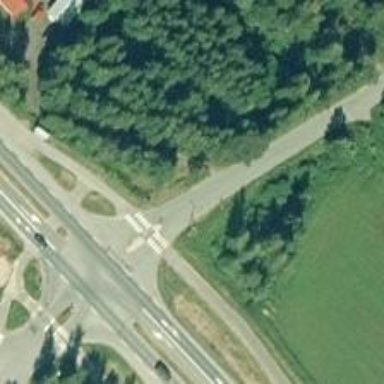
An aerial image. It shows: Cycleway with asphalt surface featuring zebra crossing with island.